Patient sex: F
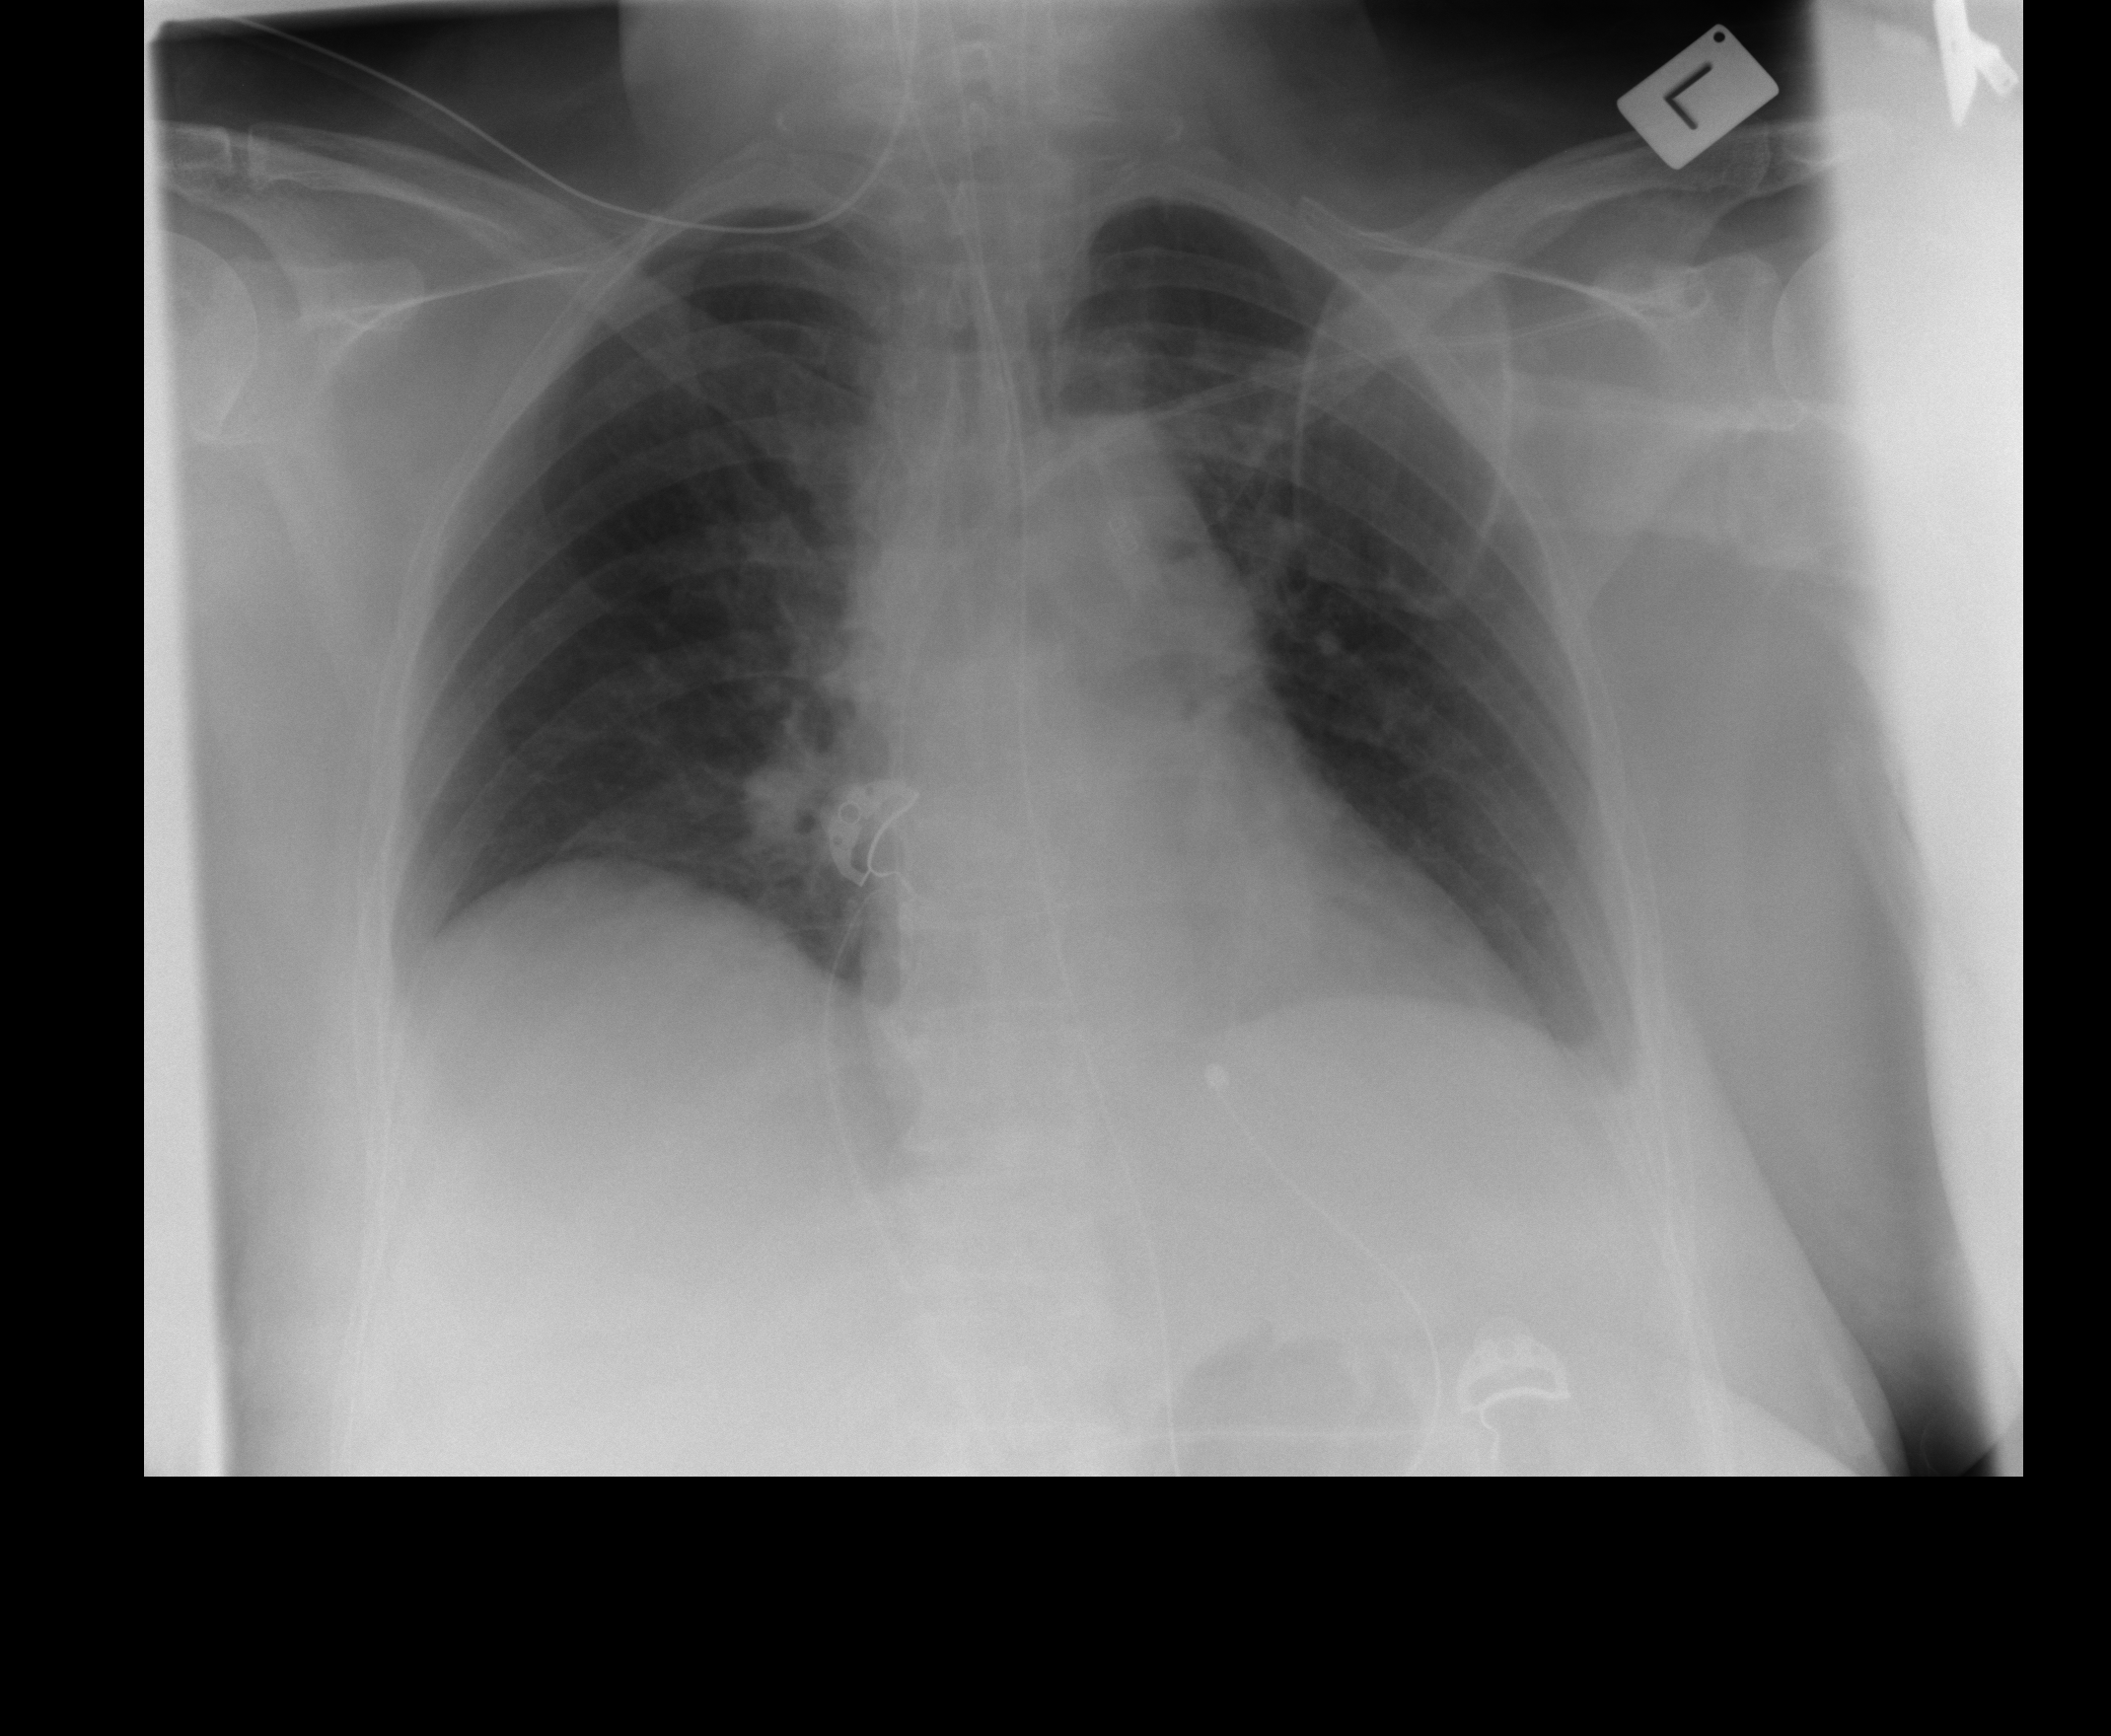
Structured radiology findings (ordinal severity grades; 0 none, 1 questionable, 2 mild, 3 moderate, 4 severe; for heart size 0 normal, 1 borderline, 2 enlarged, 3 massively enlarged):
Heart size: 0
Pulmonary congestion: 0
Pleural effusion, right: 0
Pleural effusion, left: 1
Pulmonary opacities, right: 0
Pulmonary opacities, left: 0
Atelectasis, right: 0
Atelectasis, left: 0